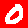
Digit: 0